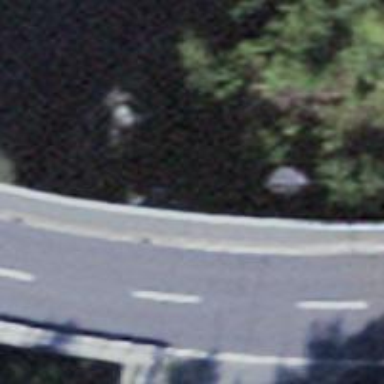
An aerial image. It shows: Asphalt footway with sidewalk on bridge.